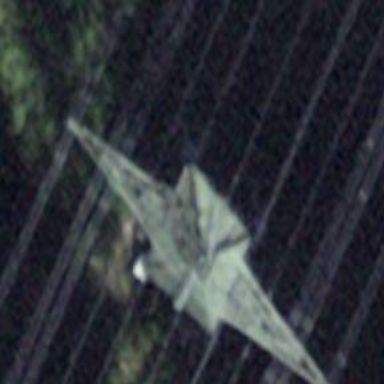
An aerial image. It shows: Lattice structure tower used for power distribution.